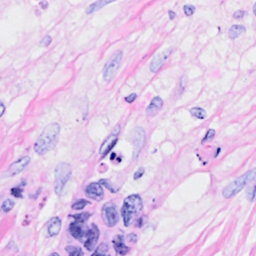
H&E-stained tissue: Breast